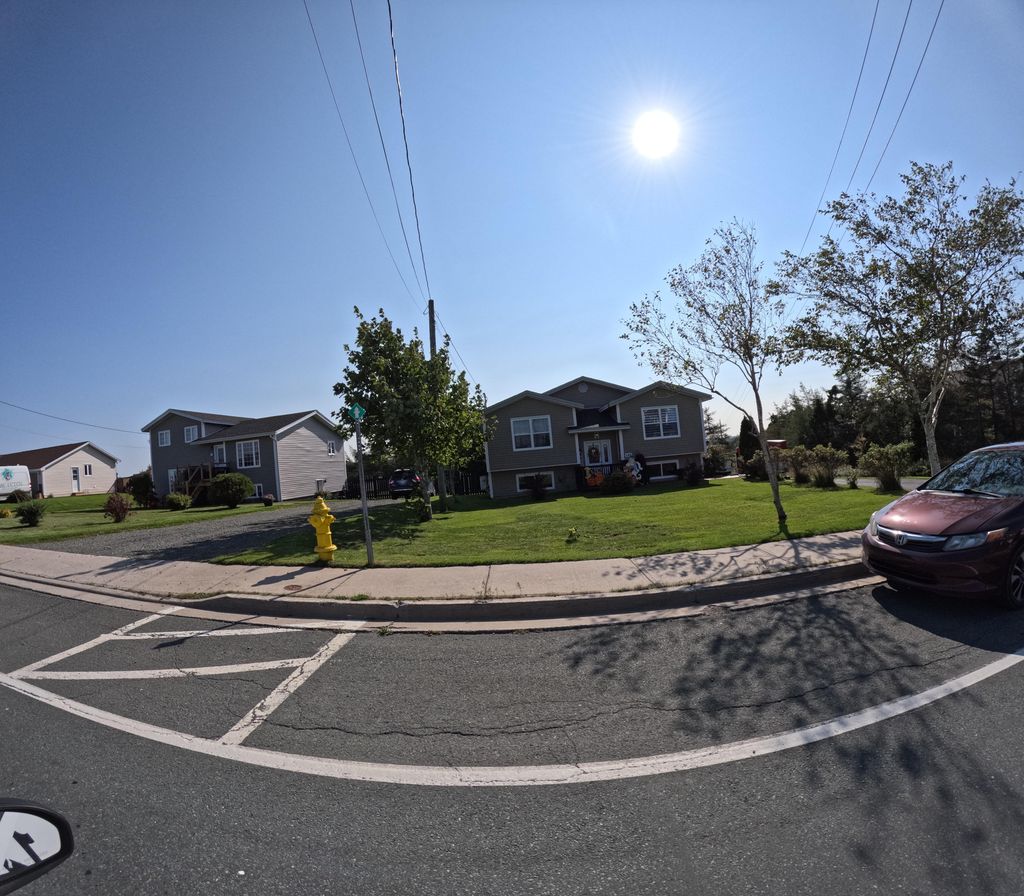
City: st_johns